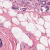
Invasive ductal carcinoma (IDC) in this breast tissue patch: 0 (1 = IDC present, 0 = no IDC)